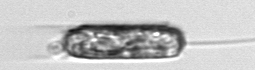
Label: Ditylum_brightwellii